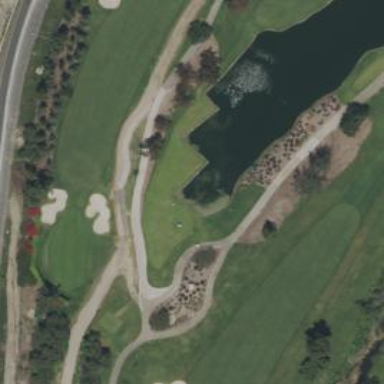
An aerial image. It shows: Water hazard in golf course. The hazard is natural water feature.